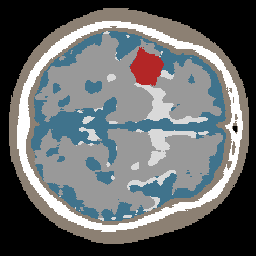
Label: lesion